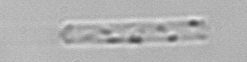
Label: Cerataulina_pelagica